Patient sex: F
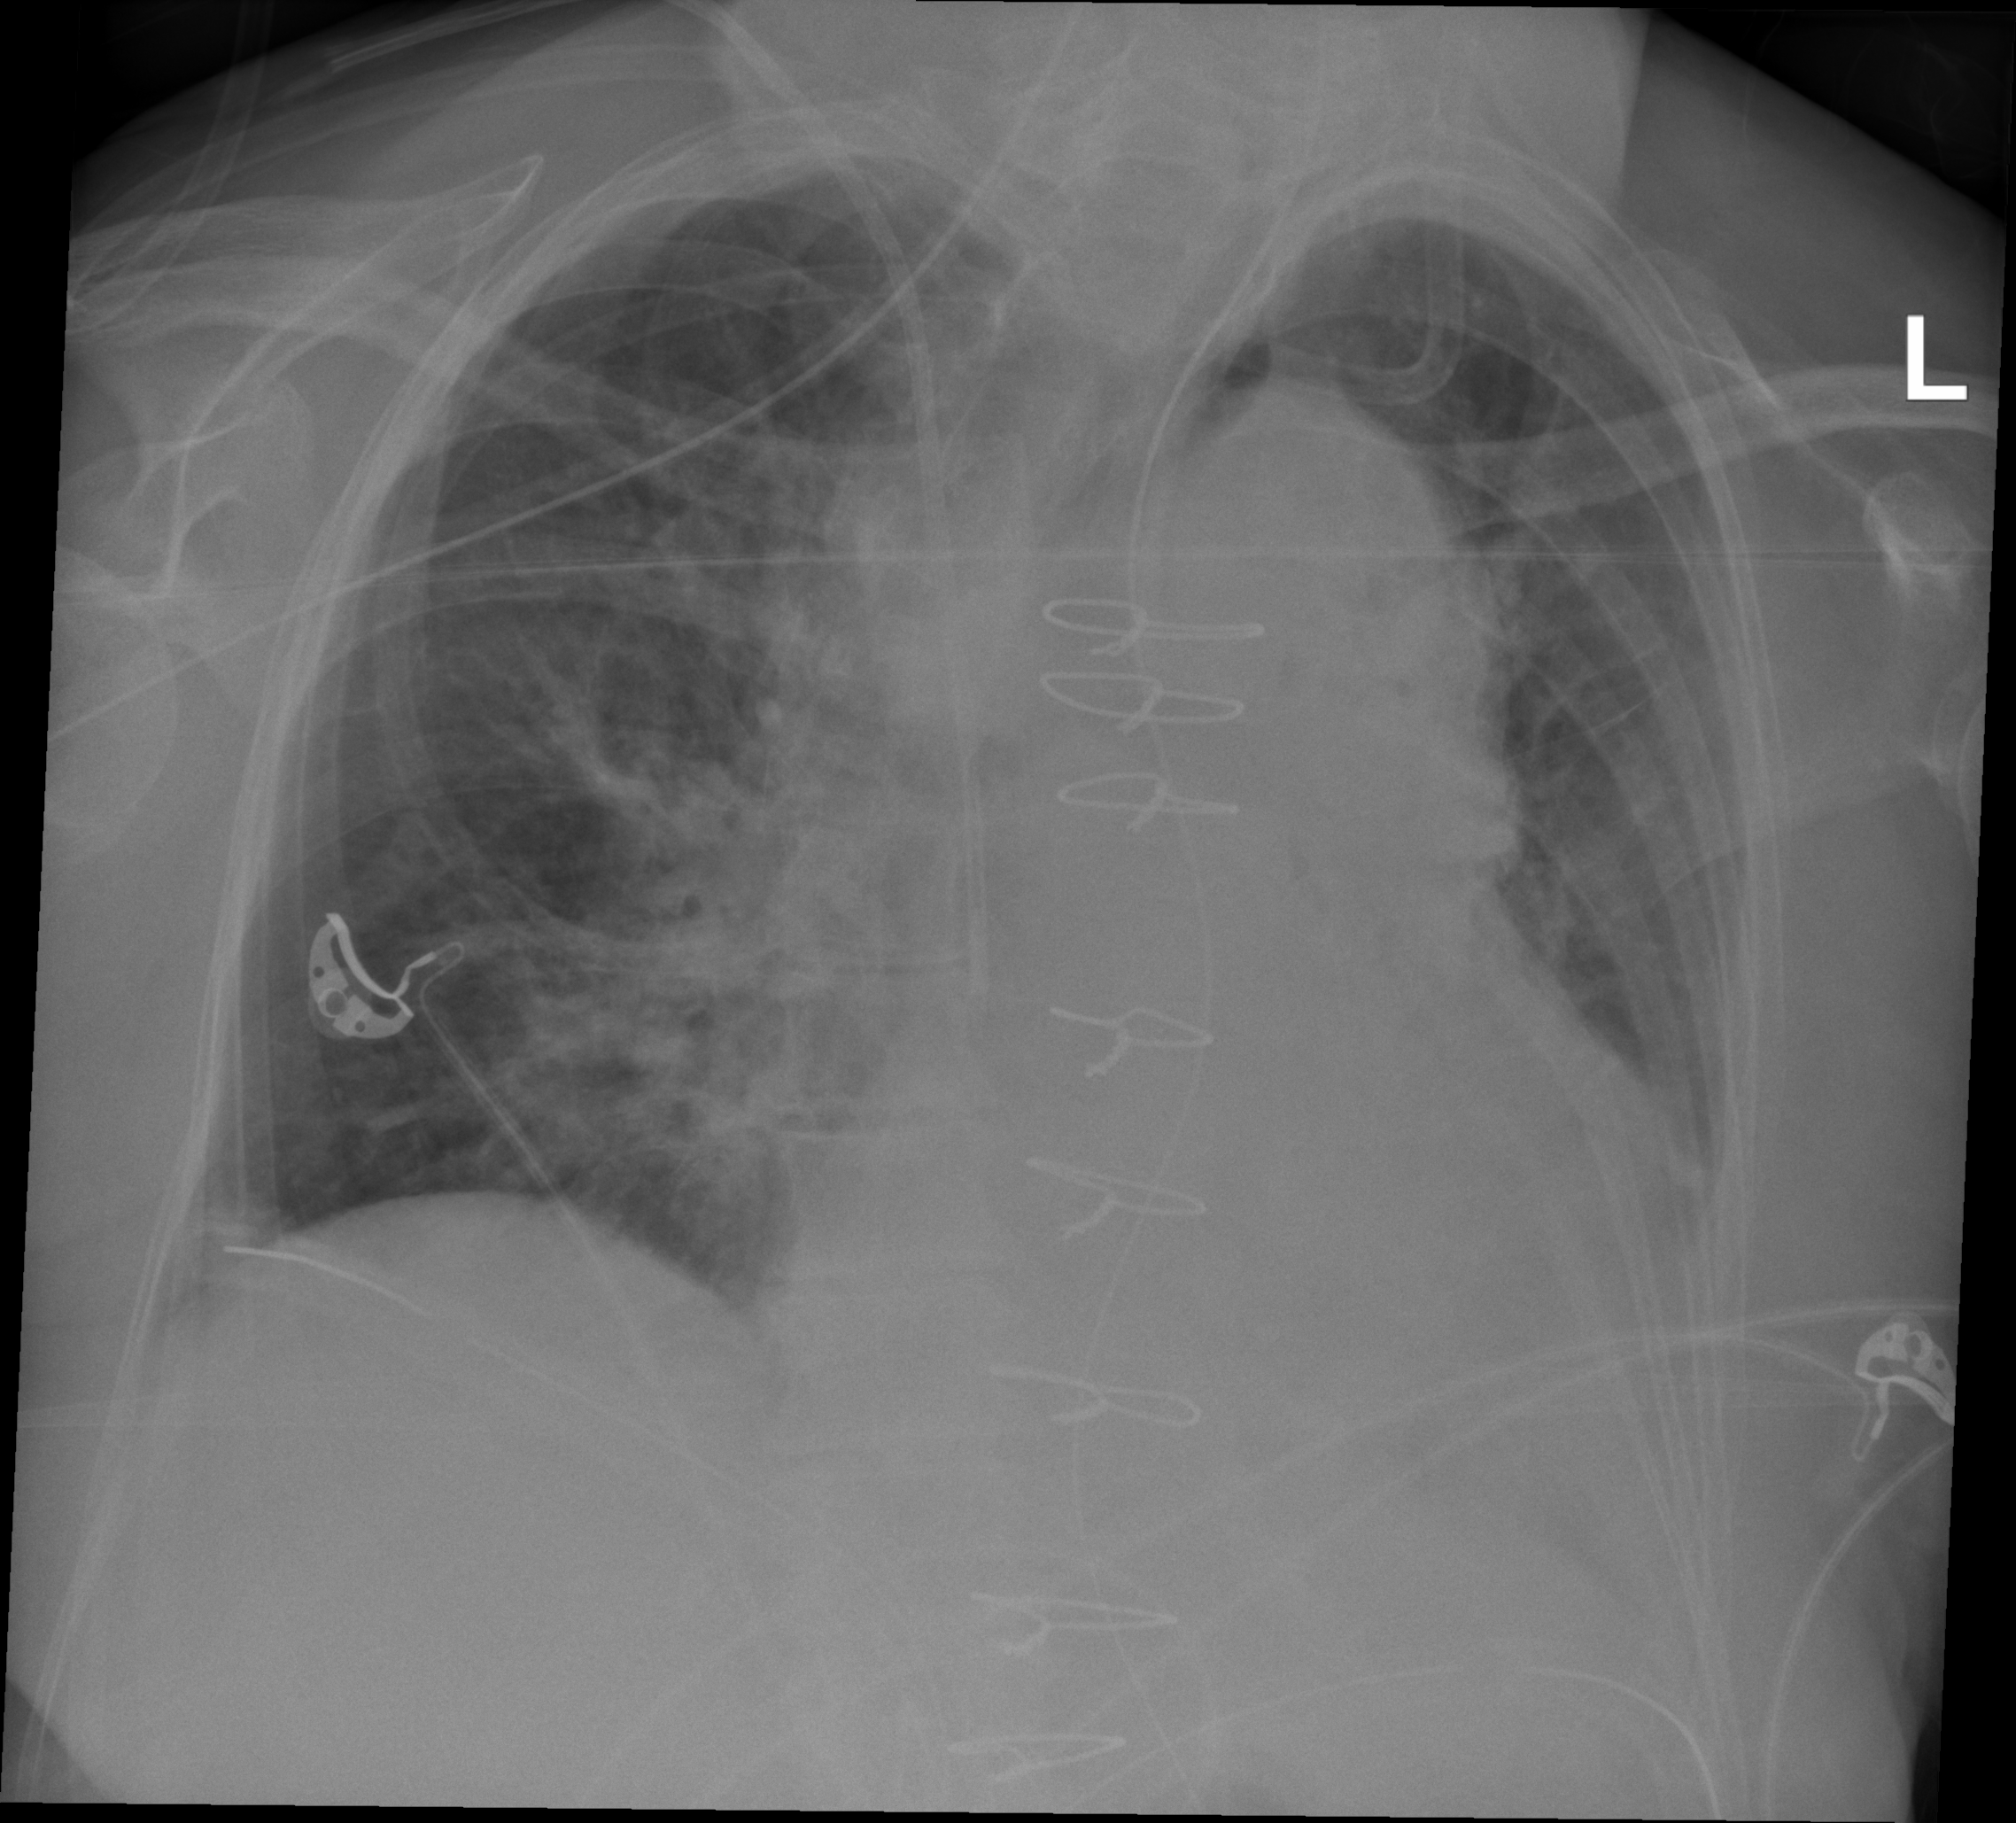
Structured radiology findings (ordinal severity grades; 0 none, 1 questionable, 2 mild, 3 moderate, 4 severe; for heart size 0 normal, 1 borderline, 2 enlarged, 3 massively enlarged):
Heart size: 2
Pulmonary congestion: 2
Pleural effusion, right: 0
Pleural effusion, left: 2
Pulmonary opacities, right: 2
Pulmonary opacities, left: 0
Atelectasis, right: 2
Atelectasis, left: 2